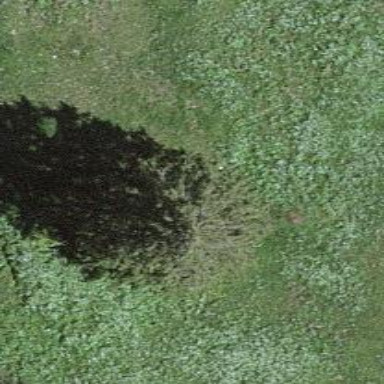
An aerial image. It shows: Beautiful tree in nature.